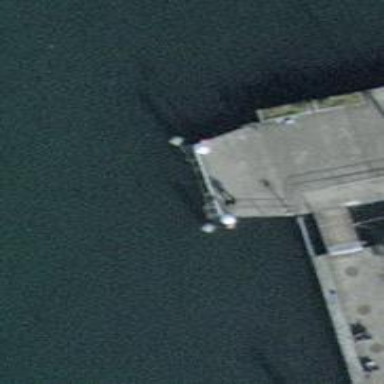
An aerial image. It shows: Ferry stop position.